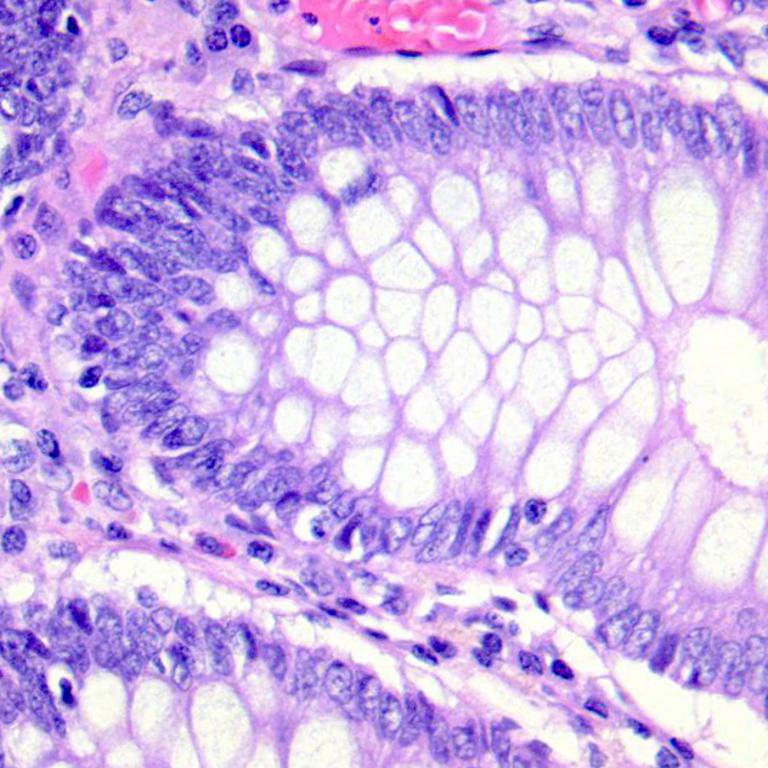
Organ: colon
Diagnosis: benign